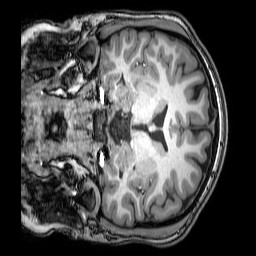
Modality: T1w
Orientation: coronal
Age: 19
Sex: male